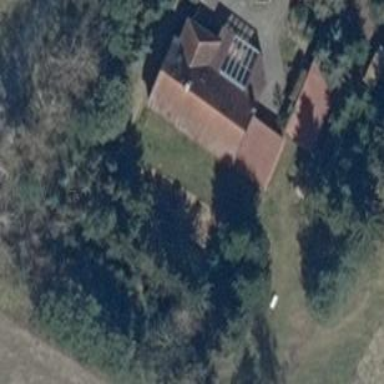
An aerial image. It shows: Simple house.